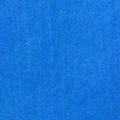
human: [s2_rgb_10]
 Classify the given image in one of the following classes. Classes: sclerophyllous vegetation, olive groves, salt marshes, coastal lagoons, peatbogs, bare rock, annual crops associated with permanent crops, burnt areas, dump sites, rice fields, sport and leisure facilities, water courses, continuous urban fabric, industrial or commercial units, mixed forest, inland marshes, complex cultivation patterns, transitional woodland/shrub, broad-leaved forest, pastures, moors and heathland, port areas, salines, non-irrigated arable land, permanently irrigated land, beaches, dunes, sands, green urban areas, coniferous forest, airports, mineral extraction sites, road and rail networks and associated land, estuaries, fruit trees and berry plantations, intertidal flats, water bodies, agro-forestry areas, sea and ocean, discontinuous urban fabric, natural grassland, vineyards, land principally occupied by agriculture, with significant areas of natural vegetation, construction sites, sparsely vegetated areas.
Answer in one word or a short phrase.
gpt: sea and ocean